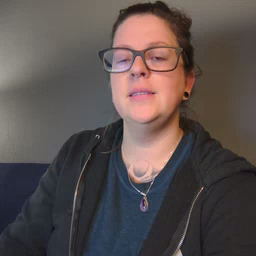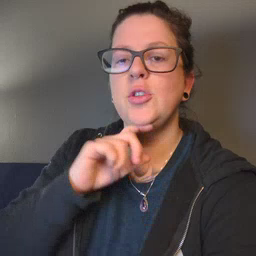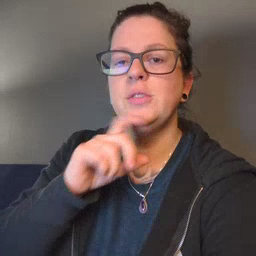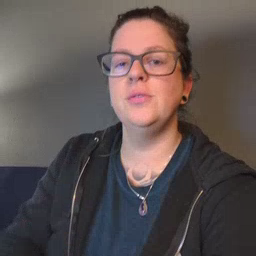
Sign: garbage